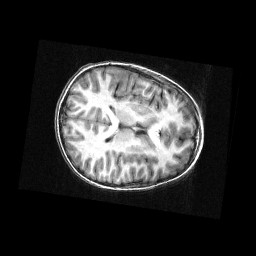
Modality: T1w
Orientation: axial
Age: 11
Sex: male
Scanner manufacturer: siemens
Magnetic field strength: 3 T
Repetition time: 2.3 s
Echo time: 0.00336 s